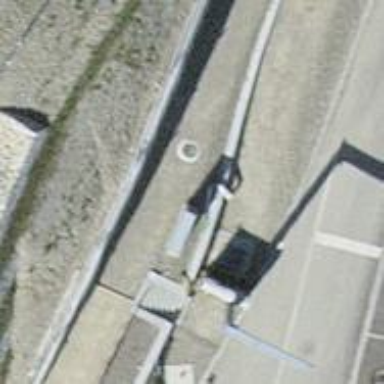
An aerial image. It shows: White street cabinet used for traffic control.